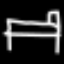
Label: bed